Field crop: tomato
Growth stage: 2
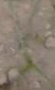
Species: cyperus